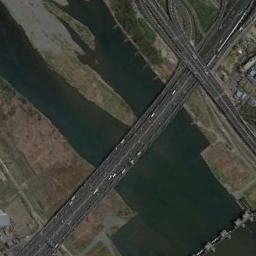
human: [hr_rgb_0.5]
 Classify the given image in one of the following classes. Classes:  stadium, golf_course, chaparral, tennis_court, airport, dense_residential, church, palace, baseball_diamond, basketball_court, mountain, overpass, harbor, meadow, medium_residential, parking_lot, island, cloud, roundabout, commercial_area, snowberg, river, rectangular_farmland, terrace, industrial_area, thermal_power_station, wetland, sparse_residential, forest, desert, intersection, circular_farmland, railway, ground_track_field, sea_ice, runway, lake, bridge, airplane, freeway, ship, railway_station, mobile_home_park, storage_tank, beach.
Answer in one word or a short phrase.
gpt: bridge